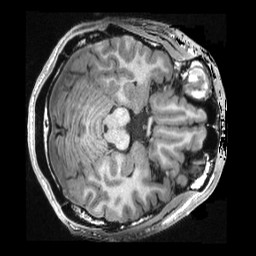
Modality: T1w
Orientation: axial
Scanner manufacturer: ge
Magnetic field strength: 3 T
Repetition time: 0.007716 s
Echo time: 0.002944 s